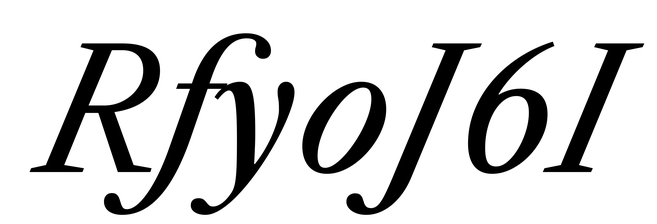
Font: LibreCaslonText-Italic_Italic